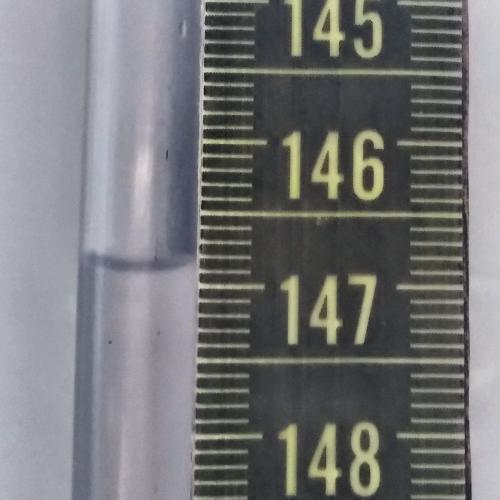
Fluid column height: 146.9 cm